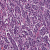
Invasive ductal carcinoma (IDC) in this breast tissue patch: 1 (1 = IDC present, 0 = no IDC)